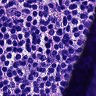
Metastatic tissue present: no